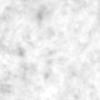
Label: no_change